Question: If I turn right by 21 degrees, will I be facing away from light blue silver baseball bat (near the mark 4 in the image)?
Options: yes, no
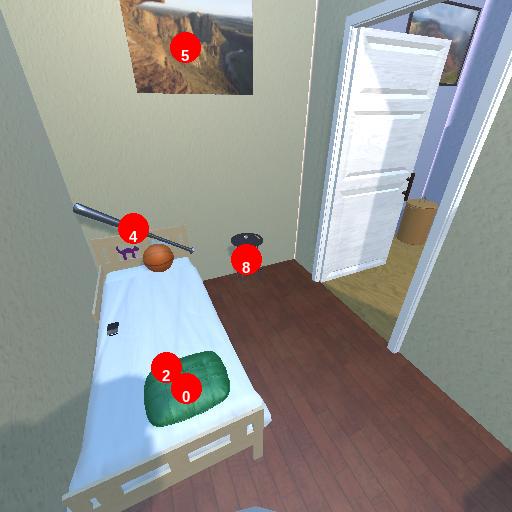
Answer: yes